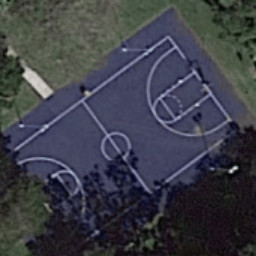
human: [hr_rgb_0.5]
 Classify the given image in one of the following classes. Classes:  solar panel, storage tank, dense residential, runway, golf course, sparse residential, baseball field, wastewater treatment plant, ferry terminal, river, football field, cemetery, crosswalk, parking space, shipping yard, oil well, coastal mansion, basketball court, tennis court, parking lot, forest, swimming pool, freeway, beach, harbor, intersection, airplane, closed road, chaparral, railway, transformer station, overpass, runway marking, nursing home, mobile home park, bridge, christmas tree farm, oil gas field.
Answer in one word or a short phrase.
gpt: basketball court